Question: I'm new in Android Development so I got (I think so) an epic easy problem to solve but I still can't do it..
How may I delete a .xml file from my Droid Project?
I'm trying to simple press "Delete" to do it but I receive an error that says:

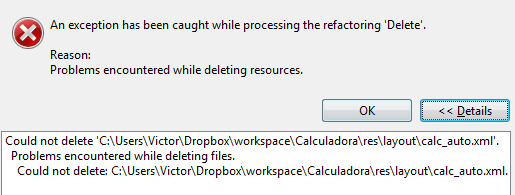
Answer: It seems like aapt may have failed and left eclipse in a weird state. Make sure calc_auto.xml doesn't have any errors in it. If it does, make sure you fix them, especially, as suggested <URL>, any errors with the xmlns:android attribute.
If you still can't delete it after that, <URL> and deleting the error. Then modify a few files and try running it to force a rebuild.
Eclipse with ADT is a great tool, but can sometimes end up in weird states, especially when aapt is parsing through your resources.